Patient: sex M, age 64
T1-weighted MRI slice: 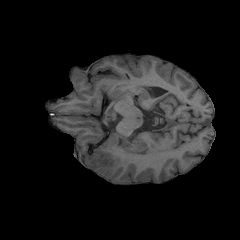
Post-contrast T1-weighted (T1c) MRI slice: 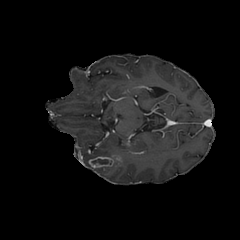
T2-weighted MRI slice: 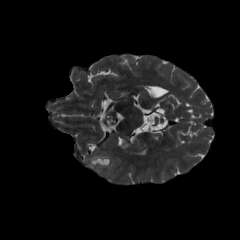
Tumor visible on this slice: yes
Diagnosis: Glioblastoma, IDH-wildtype
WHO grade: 4